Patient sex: F
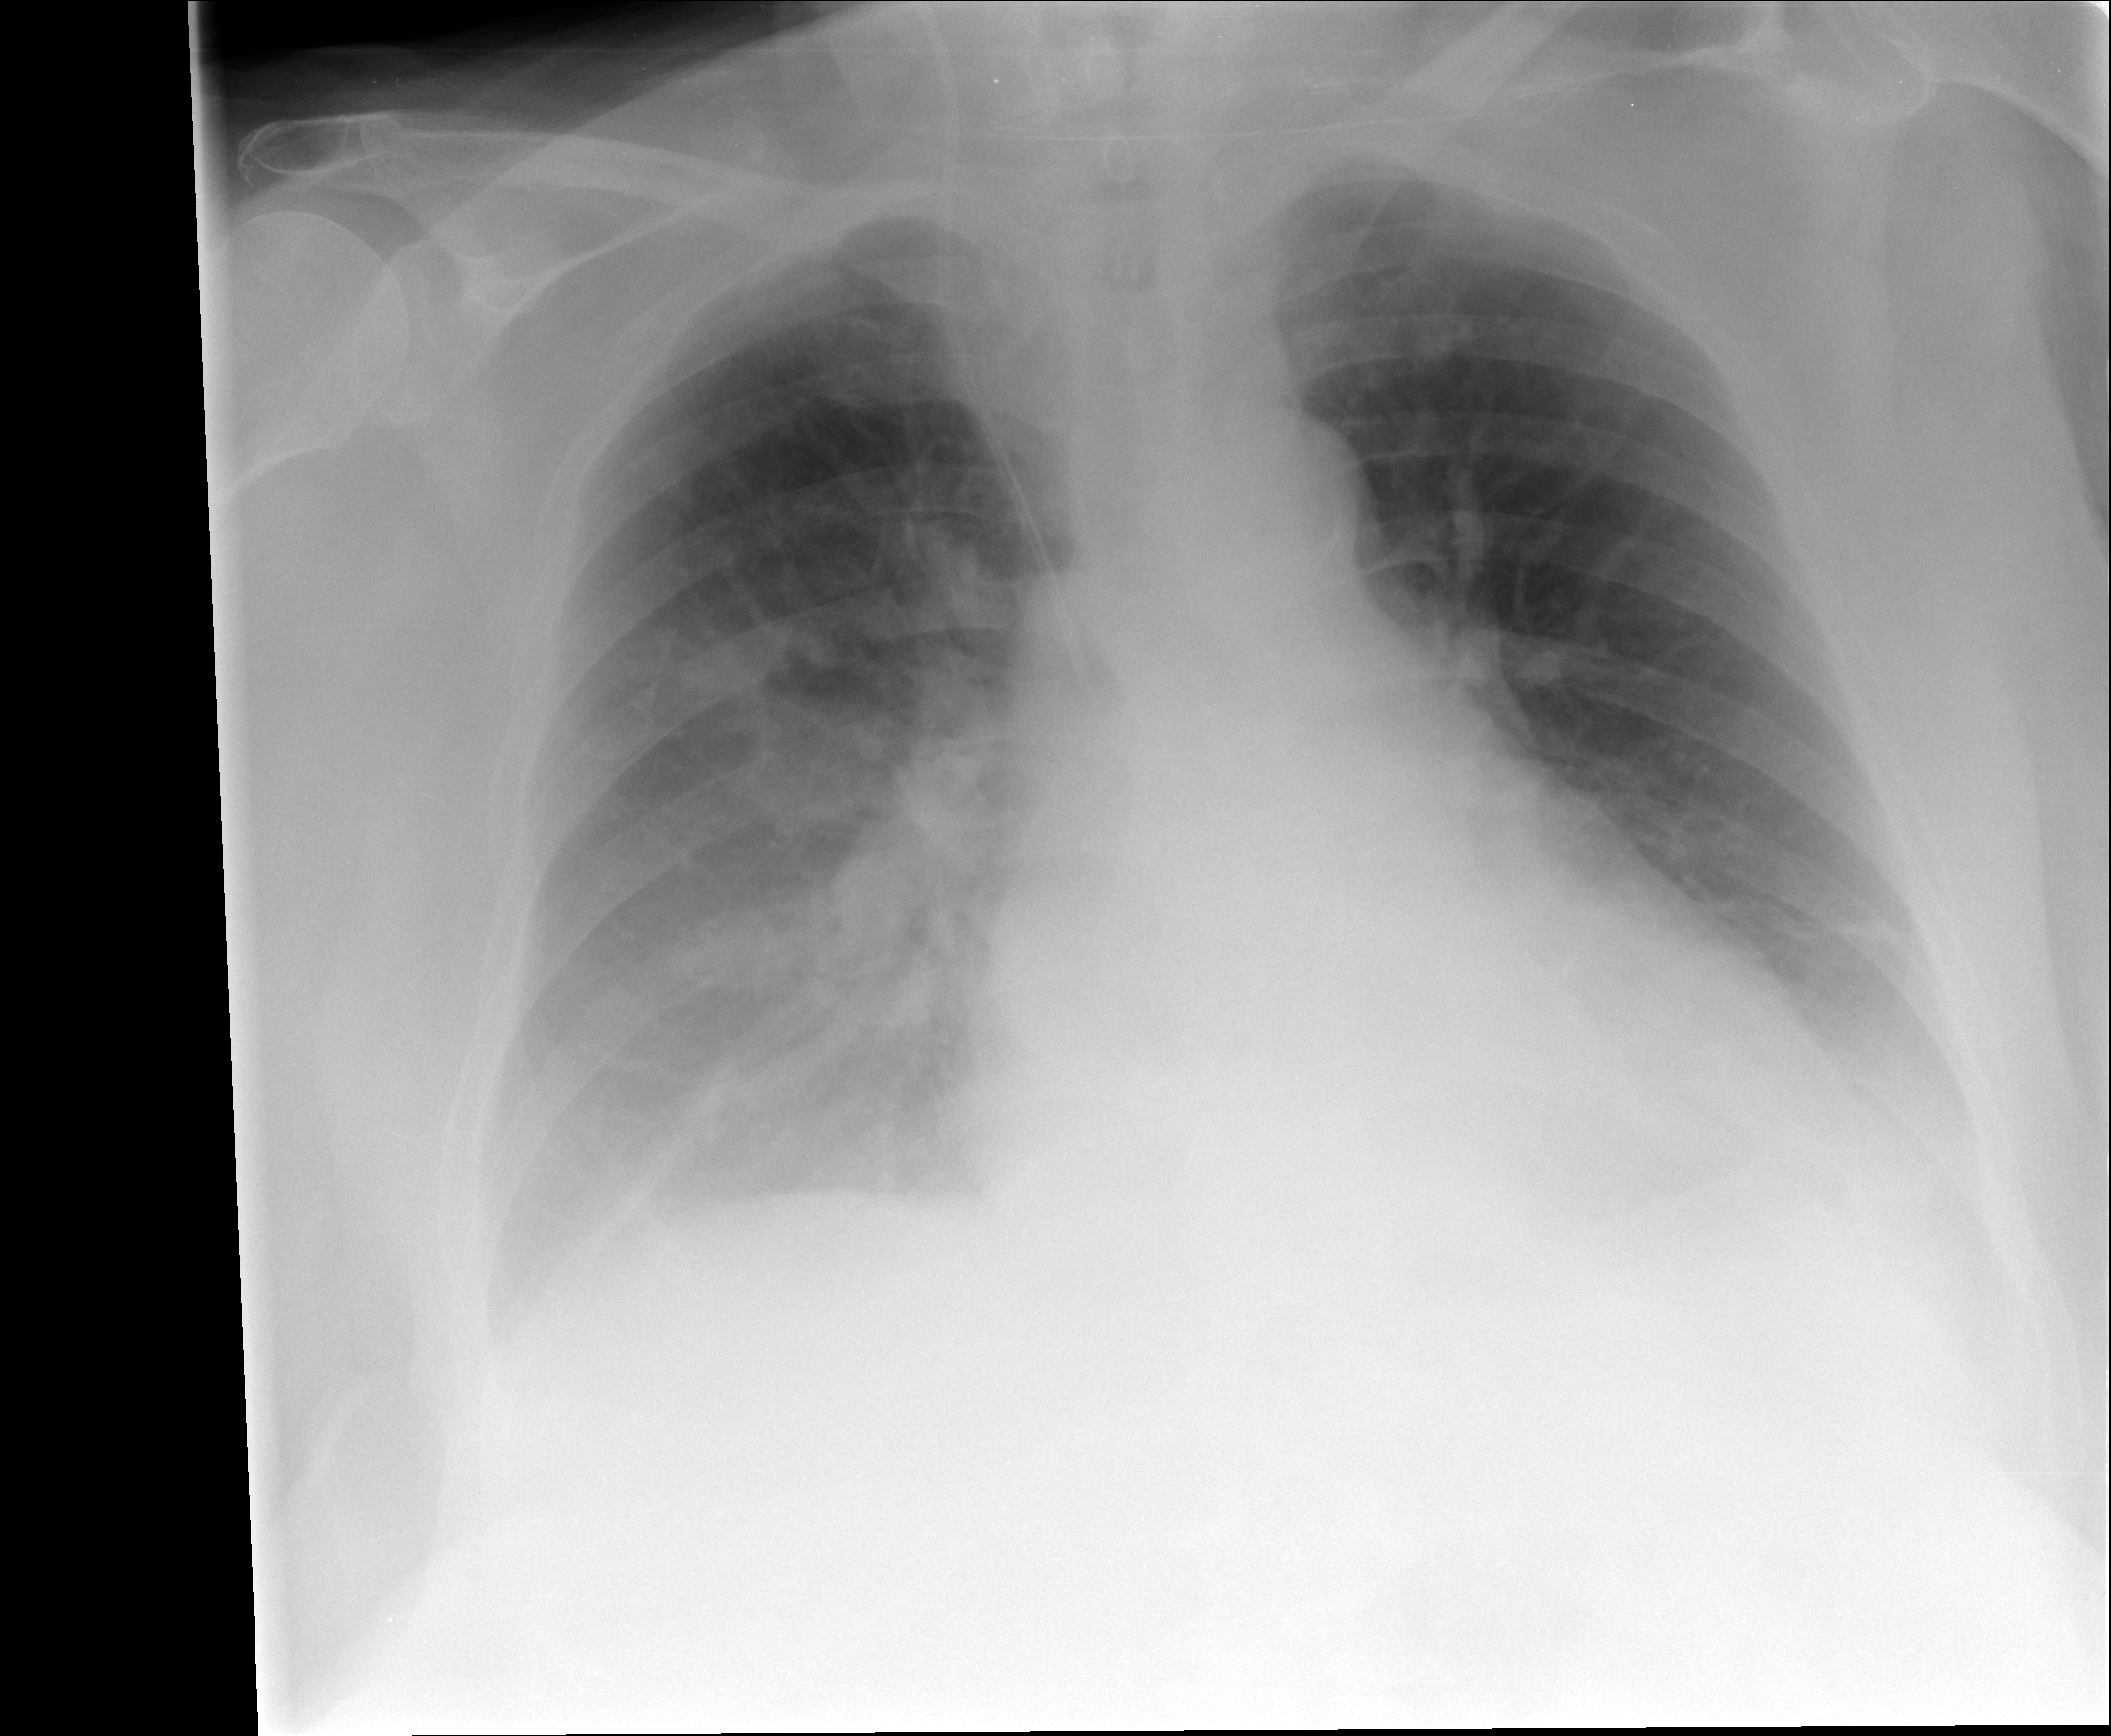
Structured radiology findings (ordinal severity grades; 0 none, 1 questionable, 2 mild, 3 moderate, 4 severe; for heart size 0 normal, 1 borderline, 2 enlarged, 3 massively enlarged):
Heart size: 2
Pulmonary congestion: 0
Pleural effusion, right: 3
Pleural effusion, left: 2
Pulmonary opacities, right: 2
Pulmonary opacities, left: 0
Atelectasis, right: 3
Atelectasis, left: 2